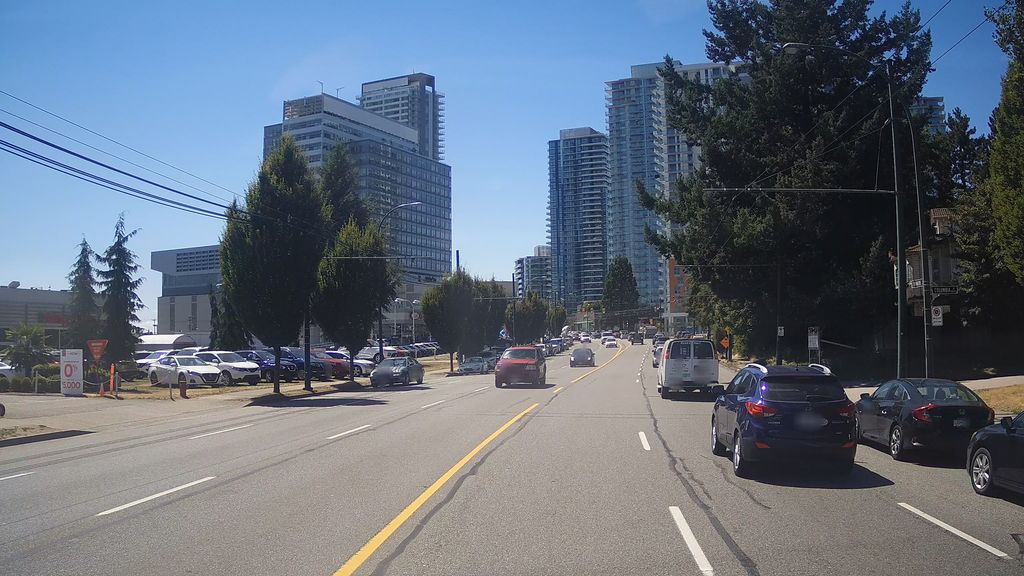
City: vancouver